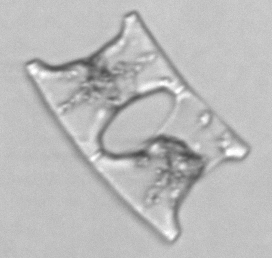
Label: Eucampia